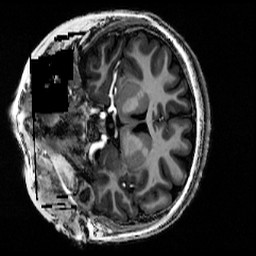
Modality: T1w
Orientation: coronal
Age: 18
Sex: female